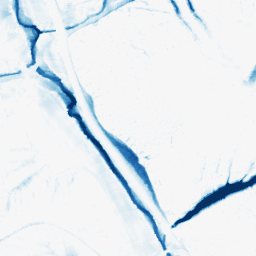
Category: morphological
Decomposition family: morphological_ellipse
Decomposition parameters: operation: closing
width: 20
height: 30
Upsampling method: cubic_catmull_rom
Upsampling parameters: scale: 8
Upsampling scale: 8